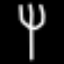
Label: fork